Contrast-enhanced CT slice 67 of 105
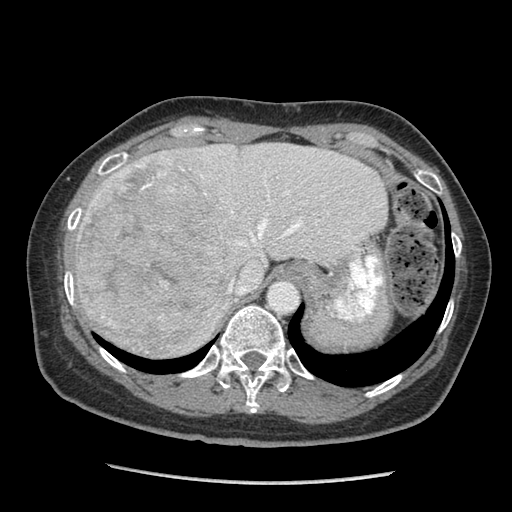
Segmented voxel counts for this case:
Liver: 1099346 voxels
Tumor mass: 823148 voxels
Portal vein: 15450 voxels
Abdominal aorta: 12264 voxels